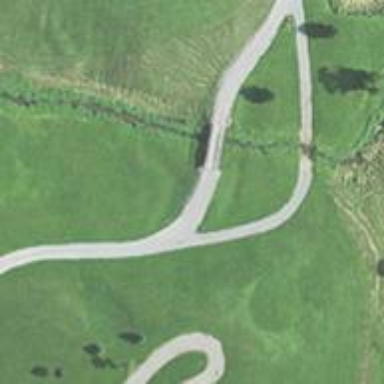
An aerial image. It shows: Driveway on bridge.